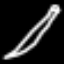
Label: pencil